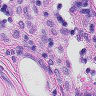
Metastatic tissue present: no